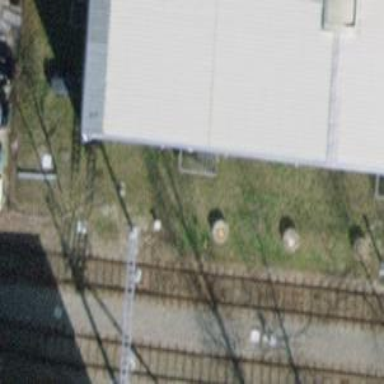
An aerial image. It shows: Single-track spur railway line.